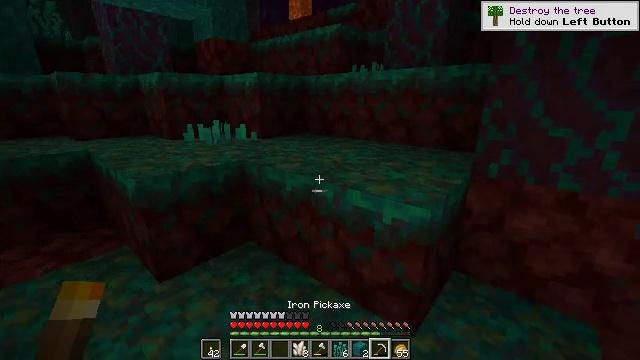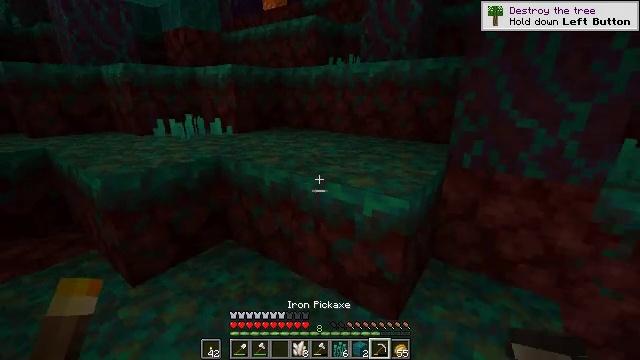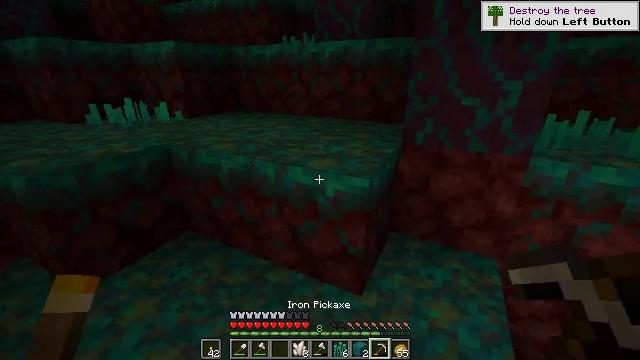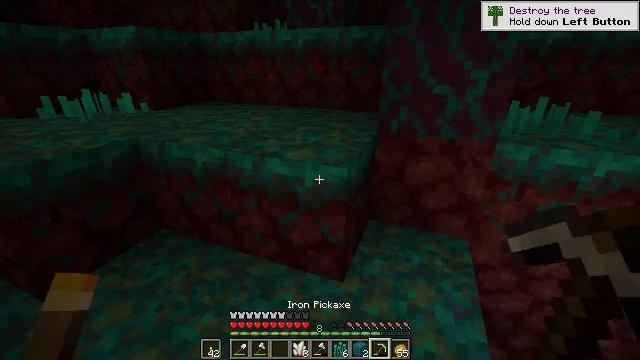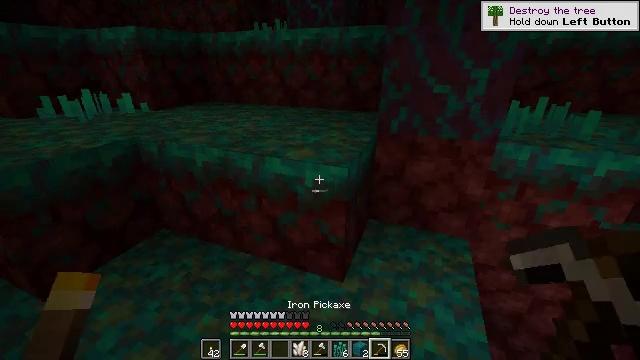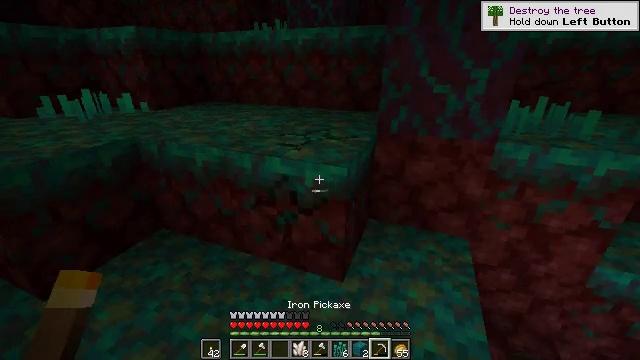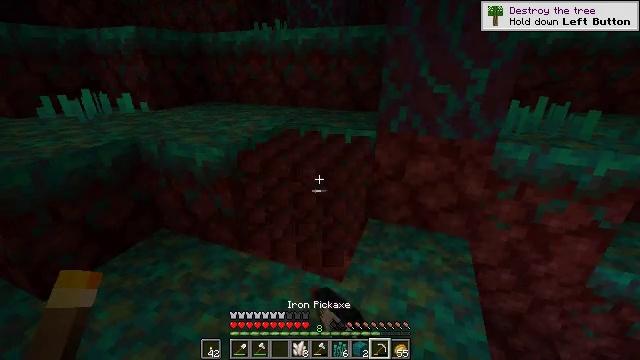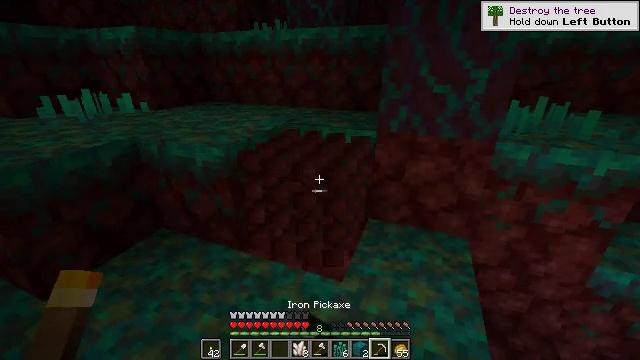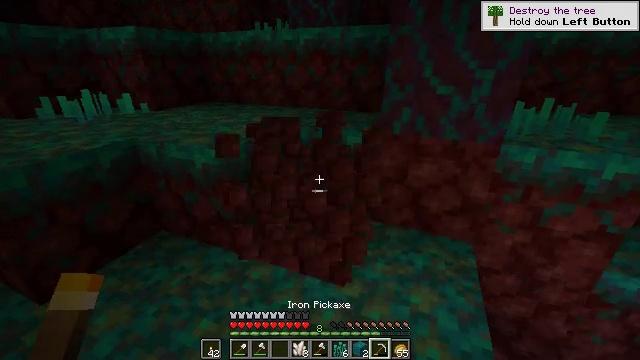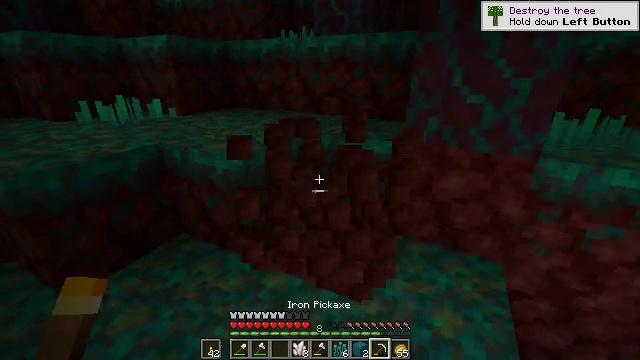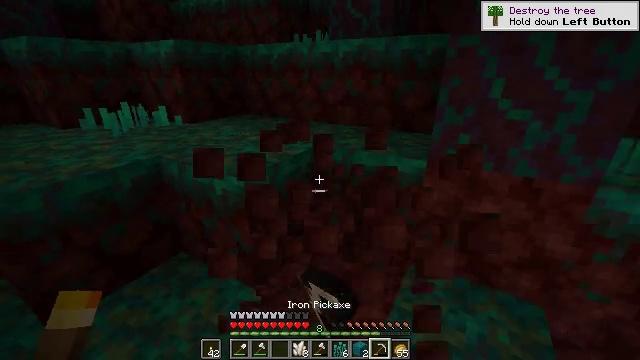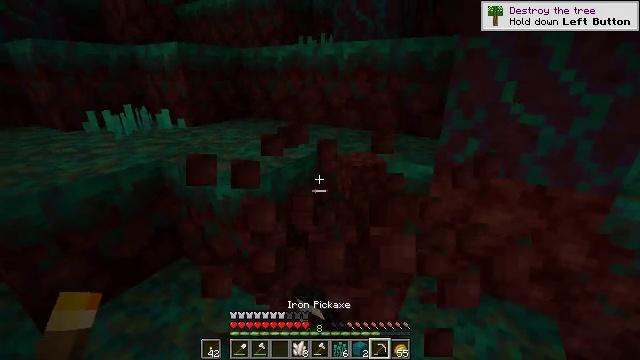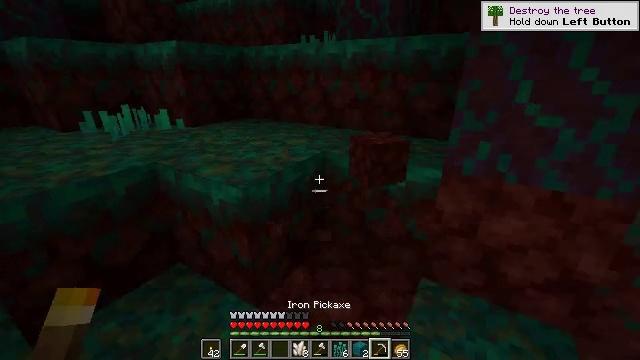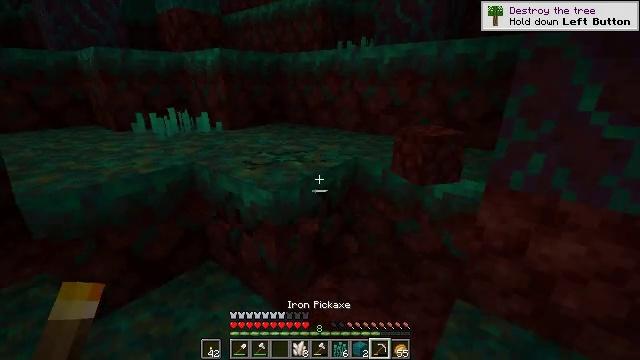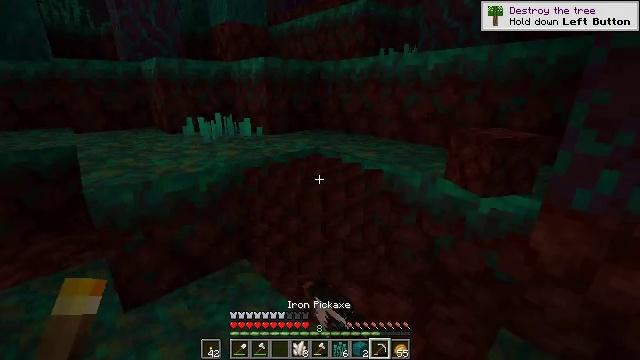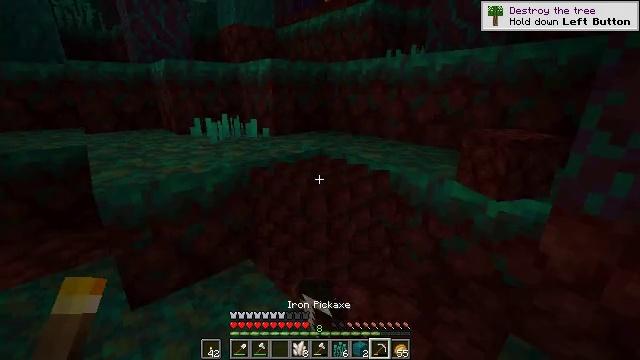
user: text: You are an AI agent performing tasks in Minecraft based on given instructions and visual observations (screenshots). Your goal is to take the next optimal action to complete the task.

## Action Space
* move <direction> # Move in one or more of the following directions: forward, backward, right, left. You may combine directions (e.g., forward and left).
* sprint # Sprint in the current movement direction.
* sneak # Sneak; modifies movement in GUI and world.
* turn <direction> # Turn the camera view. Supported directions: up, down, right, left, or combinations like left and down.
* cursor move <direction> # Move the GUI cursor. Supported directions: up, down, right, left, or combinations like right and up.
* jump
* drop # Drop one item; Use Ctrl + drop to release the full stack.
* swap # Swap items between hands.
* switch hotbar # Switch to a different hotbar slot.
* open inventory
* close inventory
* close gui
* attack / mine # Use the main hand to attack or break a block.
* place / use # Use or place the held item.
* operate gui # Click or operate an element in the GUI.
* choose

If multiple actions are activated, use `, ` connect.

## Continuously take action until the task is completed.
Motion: motion action
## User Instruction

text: Mine warped nylium in the Nether.
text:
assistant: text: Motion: turn right and down
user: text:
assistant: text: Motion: turn right and down
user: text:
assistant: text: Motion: turn right and down
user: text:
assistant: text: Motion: no_op
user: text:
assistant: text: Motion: attack / mine
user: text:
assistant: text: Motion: attack / mine
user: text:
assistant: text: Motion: attack / mine
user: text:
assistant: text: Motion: move forward, attack / mine
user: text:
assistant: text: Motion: move forward, turn left and up, attack / mine
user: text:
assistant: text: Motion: move forward, turn left, attack / mine
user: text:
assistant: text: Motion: attack / mine
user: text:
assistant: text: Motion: attack / mine
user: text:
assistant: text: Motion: turn left and up, attack / mine
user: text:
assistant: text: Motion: turn left and up, attack / mine
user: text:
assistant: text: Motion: turn left, attack / mine
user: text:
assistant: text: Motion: attack / mine
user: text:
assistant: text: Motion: turn left, attack / mine
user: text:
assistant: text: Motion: turn left, attack / mine
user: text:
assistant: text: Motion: turn left, attack / mine
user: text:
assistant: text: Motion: move forward, turn left, attack / mine
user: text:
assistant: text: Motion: move forward, turn left, attack / mine
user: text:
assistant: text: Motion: move forward, turn left, attack / mine
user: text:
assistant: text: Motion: move forward, turn left and down, attack / mine
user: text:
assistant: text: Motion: turn left and down, attack / mine
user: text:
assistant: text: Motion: attack / mine
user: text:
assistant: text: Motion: attack / mine
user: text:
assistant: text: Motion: attack / mine
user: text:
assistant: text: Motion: attack / mine
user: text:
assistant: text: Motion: turn right and up, attack / mine
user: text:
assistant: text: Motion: turn right and up, attack / mine